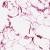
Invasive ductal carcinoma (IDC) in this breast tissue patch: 0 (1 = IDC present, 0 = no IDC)